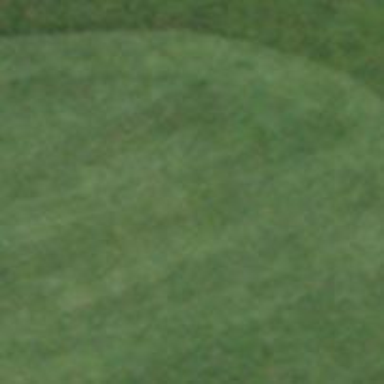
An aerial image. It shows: Golf hole.